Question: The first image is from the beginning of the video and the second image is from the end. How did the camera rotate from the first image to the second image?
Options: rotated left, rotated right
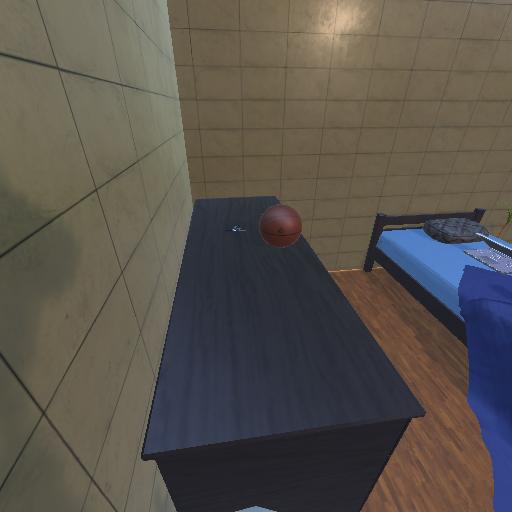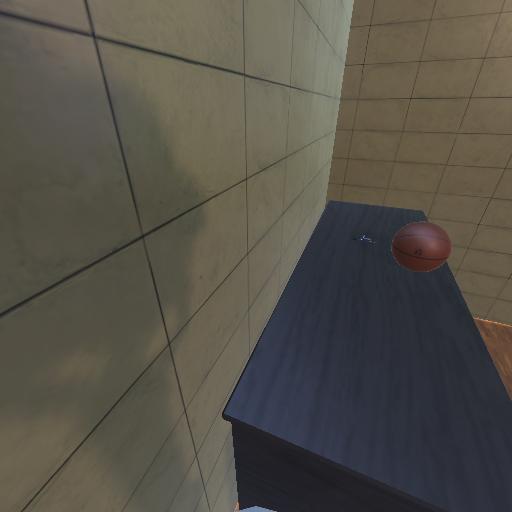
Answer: rotated left